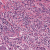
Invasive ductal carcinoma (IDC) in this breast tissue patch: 1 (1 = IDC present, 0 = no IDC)